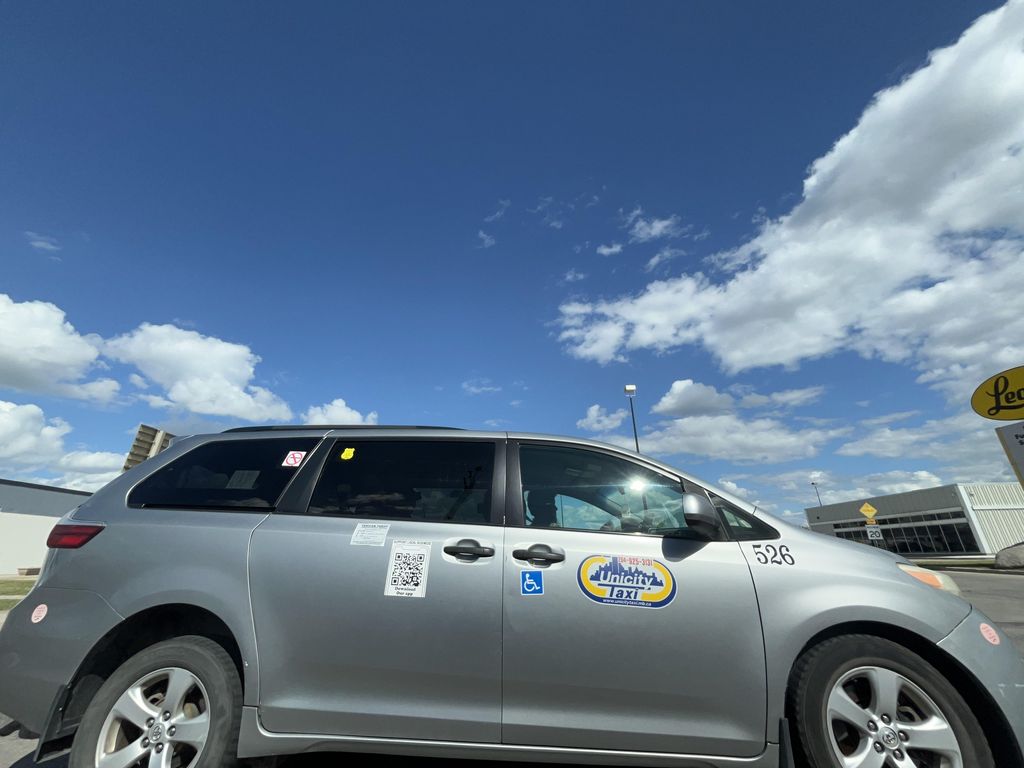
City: winnipeg